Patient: sex F, age 73
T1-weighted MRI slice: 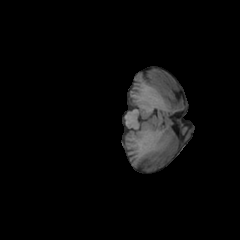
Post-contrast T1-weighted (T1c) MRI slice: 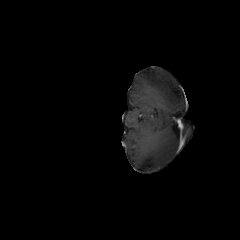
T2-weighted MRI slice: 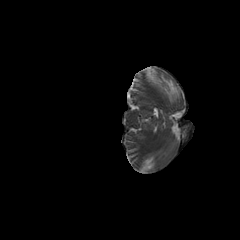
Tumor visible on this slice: no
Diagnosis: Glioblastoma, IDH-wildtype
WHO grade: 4